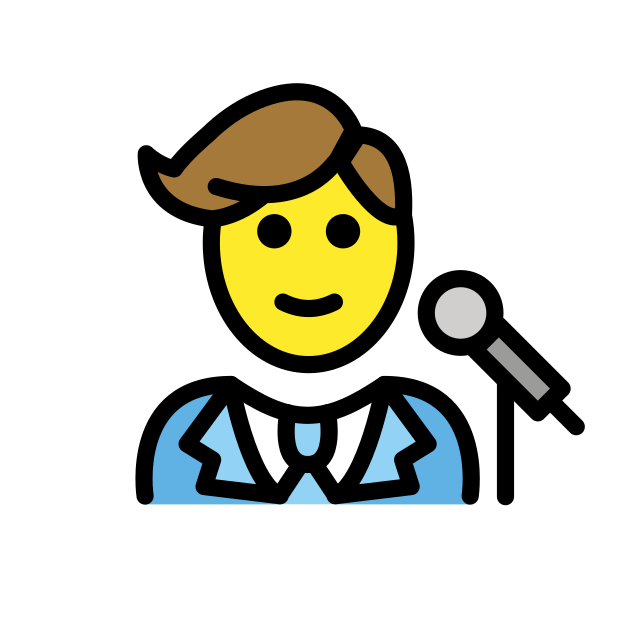
man singer